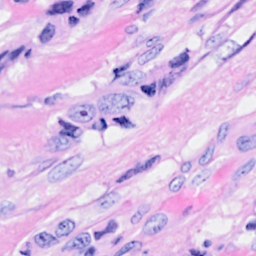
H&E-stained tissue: Breast